Interaction volume radius: 5 \u00c5
Interaction volume height: 25 \u00c5
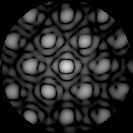
Disorder parameter: 0.1728